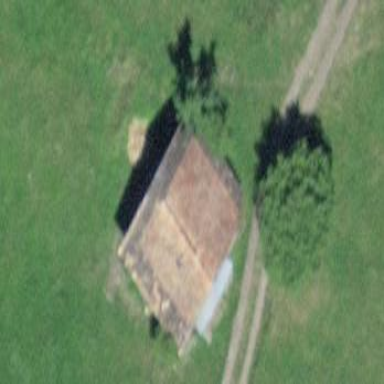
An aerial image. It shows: Barn.